Question: In my scene I'm using an orthographic camera and a WebGLRenderer ('new THREE.WebGLRenderer({ antialias: true, preserveDrawingBuffer: true })'). Two spheres are created by this code:
'new THREE.Mesh( new THREE.SphereGeometry(1, 64, 64), new THREE.MeshLambertMaterial({ color: 0xffffff }) )'
I shifted them away from each other with another code snippet, and for some reason they shine through each other, as marked in the picture even though they have the same size and the same location except from one axis.

Does anyone know why this is the case and how I can fix it?
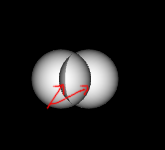
Answer: Your orthogarphic camera parameters are in the wrong order. Do this:
'''
camera = new THREE.OrthographicCamera( -5, 5, 5, -5, 1, 11 );
camea.position.set( 0, 0, 6 );
'''
Also, your 'near' parameter should be positive, as it is a distance in front of the camera.
The camera is looking down the negative z-axis. In your case, do not rotate it.
three.js r.68